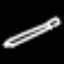
Label: pencil